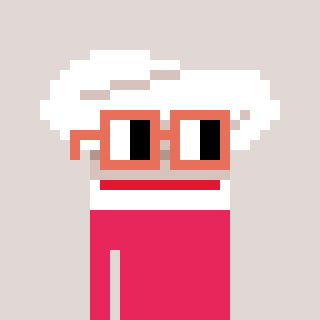
a pixel art character with square orange glasses, a chef hat-shaped head and a redpinkish-colored body on a warm background